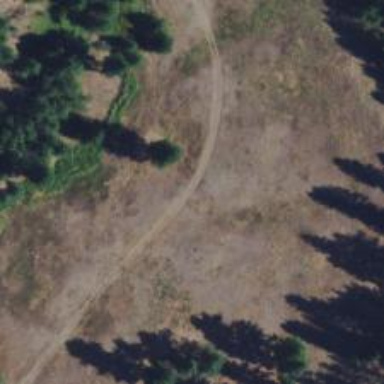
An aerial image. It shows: Path with excellent trail visibility.